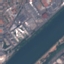
Land use / land cover: River